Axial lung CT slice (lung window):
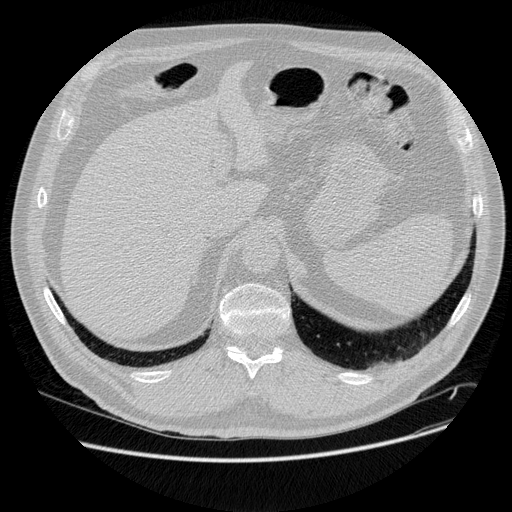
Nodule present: no